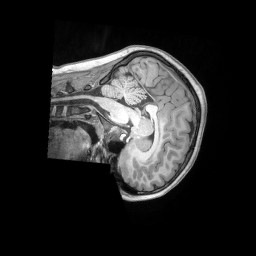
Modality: T1w
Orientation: sagittal
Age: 10
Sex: female
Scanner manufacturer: siemens
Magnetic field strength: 3 T
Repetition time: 2.53 s
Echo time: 0.00164 s